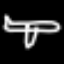
Label: airplane